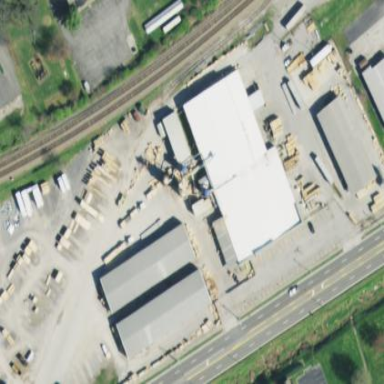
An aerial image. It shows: Industrial area designated as lumber yard.